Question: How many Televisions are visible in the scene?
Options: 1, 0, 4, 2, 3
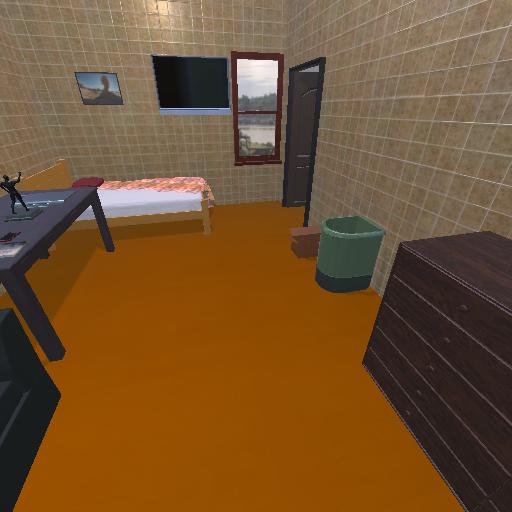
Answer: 1